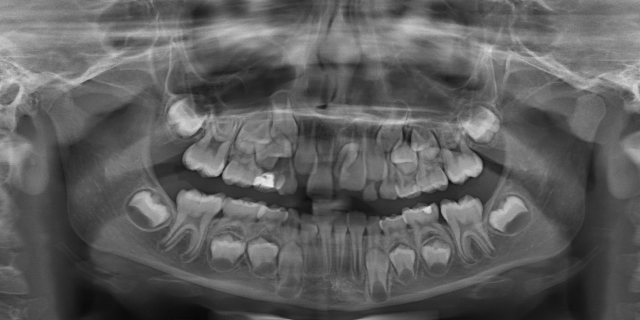
child